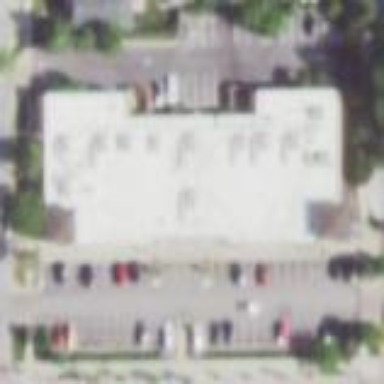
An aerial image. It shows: Retail area.